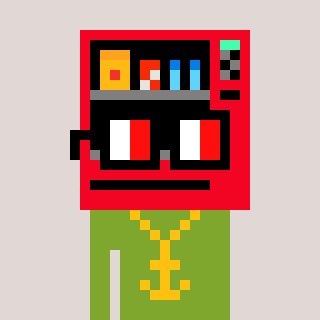
a pixel art character with square glasses with black frames and red eyes, a vending machine-shaped head and a slimegreen-colored body on a warm background